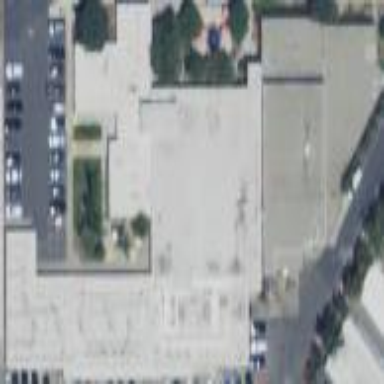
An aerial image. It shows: Hospital building.